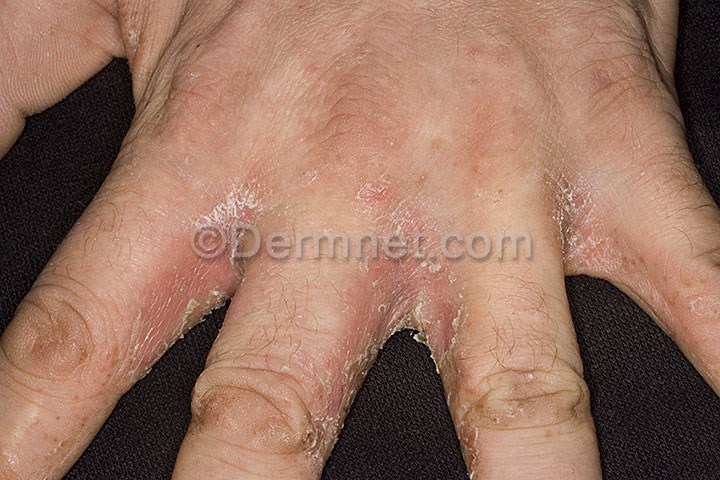
Disease: Eczema Photos